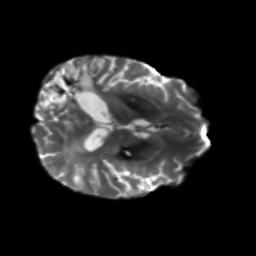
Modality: T2w
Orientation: axial
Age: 53
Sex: male
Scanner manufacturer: siemens
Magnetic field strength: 3 T
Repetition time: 5.25 s
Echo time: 0.08 s